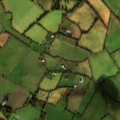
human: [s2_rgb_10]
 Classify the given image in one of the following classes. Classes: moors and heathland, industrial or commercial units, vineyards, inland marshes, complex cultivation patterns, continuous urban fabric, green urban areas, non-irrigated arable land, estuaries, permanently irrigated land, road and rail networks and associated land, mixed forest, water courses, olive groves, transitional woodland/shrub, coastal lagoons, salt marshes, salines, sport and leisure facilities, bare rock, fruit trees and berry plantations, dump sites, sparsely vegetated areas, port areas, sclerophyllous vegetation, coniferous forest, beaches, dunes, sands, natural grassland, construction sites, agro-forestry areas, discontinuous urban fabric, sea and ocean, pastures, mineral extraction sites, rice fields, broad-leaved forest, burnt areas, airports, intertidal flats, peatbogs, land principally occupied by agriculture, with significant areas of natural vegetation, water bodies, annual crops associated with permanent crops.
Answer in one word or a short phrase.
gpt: non-irrigated arable land, pastures